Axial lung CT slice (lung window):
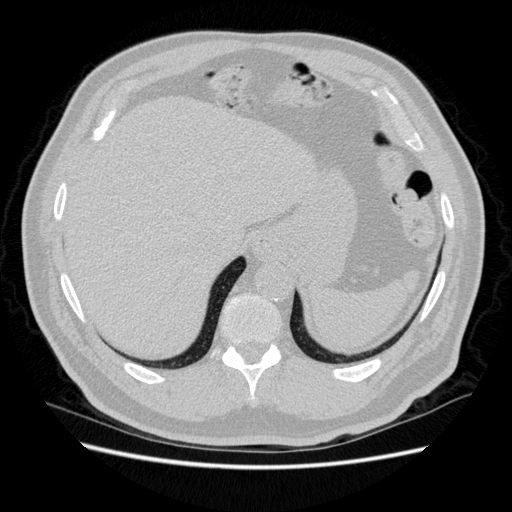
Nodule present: no